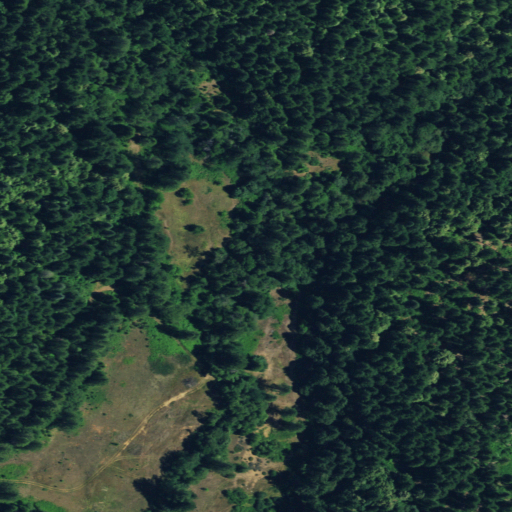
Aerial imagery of valley in California named Golden Gate Ravine containing evergreen forest, shrub, and mixed forest